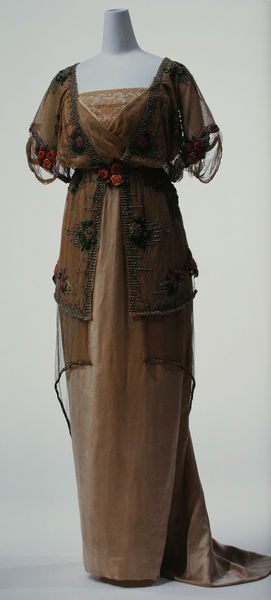
Titel: Abendkleid
Künstler: Paul Poiret
Standort: Kyoto (Japan)
Institution: Kyoto Costume Institute
Schlagwörter: blumen, braun, kleid, rot, mode, jacke, spitze, gewand, stickerei, stoff, schleppe, überwurf, transparent, weste, abendkleid, beeren, kurzärmelig, mehrlagig, uzmhang, ausschnitz